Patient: sex M, age 64
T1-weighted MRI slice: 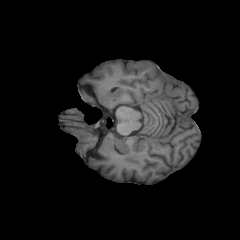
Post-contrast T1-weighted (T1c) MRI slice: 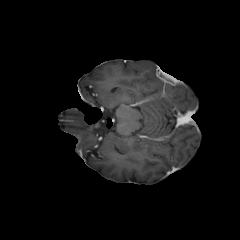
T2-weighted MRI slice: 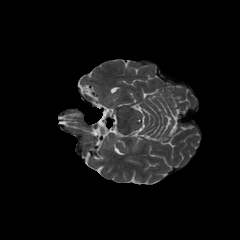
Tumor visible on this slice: no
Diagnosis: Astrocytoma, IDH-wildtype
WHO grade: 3